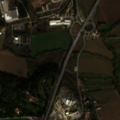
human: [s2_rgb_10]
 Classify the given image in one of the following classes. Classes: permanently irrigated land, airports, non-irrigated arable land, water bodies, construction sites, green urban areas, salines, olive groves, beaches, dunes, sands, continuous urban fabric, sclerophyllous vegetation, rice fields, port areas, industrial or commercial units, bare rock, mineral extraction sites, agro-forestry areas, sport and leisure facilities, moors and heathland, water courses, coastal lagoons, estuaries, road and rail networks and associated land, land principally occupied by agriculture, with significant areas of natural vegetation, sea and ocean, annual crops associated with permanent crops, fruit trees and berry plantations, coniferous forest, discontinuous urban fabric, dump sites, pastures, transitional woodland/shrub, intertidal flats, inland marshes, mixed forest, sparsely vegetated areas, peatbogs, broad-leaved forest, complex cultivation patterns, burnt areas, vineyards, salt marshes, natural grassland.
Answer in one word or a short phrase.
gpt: discontinuous urban fabric, industrial or commercial units, permanently irrigated land, complex cultivation patterns